Interaction volume radius: 10 \u00c5
Interaction volume height: 10 \u00c5
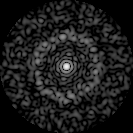
Disorder parameter: 0.8302